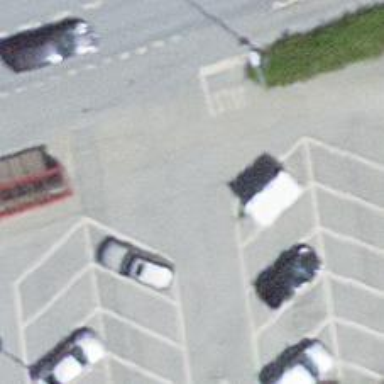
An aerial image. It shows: Parking aisle designated as service road.